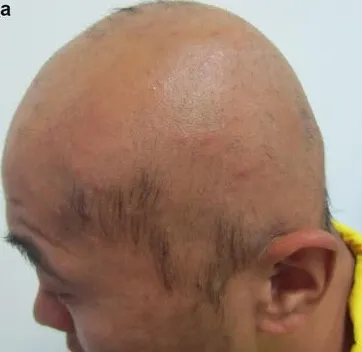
A; Clinical manifestation showing alopecia accompanied by thickened scalp.
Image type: medical_photograph (other_medical_photograph)